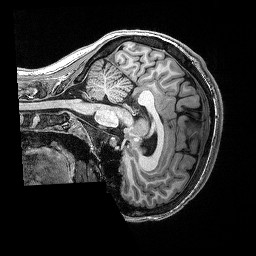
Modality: T1w
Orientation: sagittal
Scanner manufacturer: siemens
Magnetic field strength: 3 T
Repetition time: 2.53 s
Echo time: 0.0033 s